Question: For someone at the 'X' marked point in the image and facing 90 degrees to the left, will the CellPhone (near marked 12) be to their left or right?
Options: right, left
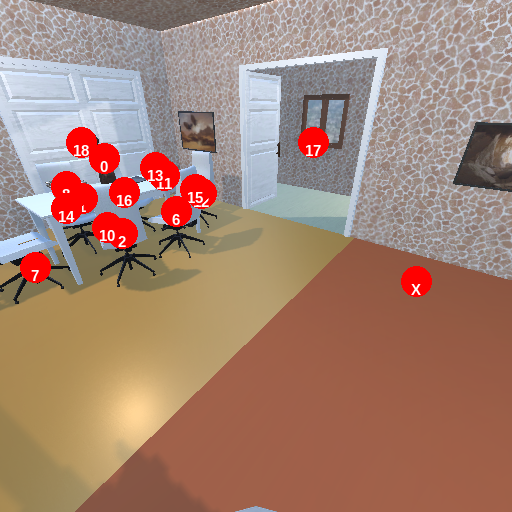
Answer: right